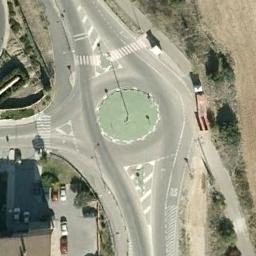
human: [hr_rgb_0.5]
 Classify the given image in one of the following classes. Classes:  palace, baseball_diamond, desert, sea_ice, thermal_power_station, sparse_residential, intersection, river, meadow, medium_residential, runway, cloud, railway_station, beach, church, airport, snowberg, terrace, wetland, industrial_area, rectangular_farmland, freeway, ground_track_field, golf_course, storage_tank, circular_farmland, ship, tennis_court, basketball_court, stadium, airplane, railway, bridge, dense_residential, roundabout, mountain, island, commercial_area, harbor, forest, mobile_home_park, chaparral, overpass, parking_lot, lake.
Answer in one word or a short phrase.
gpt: roundabout